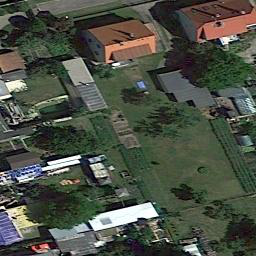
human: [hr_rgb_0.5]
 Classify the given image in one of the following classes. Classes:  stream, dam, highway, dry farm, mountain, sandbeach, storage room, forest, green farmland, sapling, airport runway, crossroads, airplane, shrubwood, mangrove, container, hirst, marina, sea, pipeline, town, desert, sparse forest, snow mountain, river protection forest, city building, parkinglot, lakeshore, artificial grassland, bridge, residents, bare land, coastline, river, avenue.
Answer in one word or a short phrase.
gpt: residents